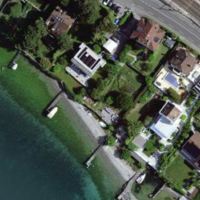
EUNIS habitat code: 54
Species observed at this site:
Erigeron karvinskianus